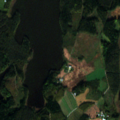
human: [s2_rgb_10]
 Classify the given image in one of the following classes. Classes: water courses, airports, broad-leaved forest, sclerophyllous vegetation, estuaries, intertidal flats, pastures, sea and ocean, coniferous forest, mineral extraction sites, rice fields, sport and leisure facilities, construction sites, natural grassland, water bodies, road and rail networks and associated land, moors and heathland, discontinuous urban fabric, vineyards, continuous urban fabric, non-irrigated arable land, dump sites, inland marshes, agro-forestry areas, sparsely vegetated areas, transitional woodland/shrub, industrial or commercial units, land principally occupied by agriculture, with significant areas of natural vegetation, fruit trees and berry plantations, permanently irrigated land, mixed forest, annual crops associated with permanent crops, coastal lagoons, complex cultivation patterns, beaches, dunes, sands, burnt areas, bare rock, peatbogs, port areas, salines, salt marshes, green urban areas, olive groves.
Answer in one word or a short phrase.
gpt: land principally occupied by agriculture, with significant areas of natural vegetation, coniferous forest, mixed forest, water bodies